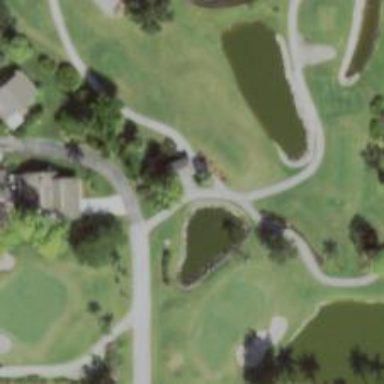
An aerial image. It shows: Service road designated as golf cart path.